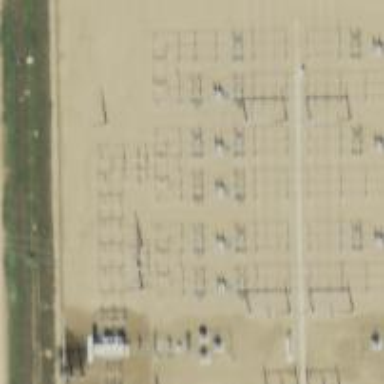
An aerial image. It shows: Switch used for power control.